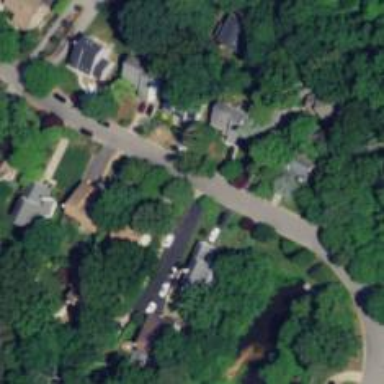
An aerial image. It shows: Driveway leading to service road.